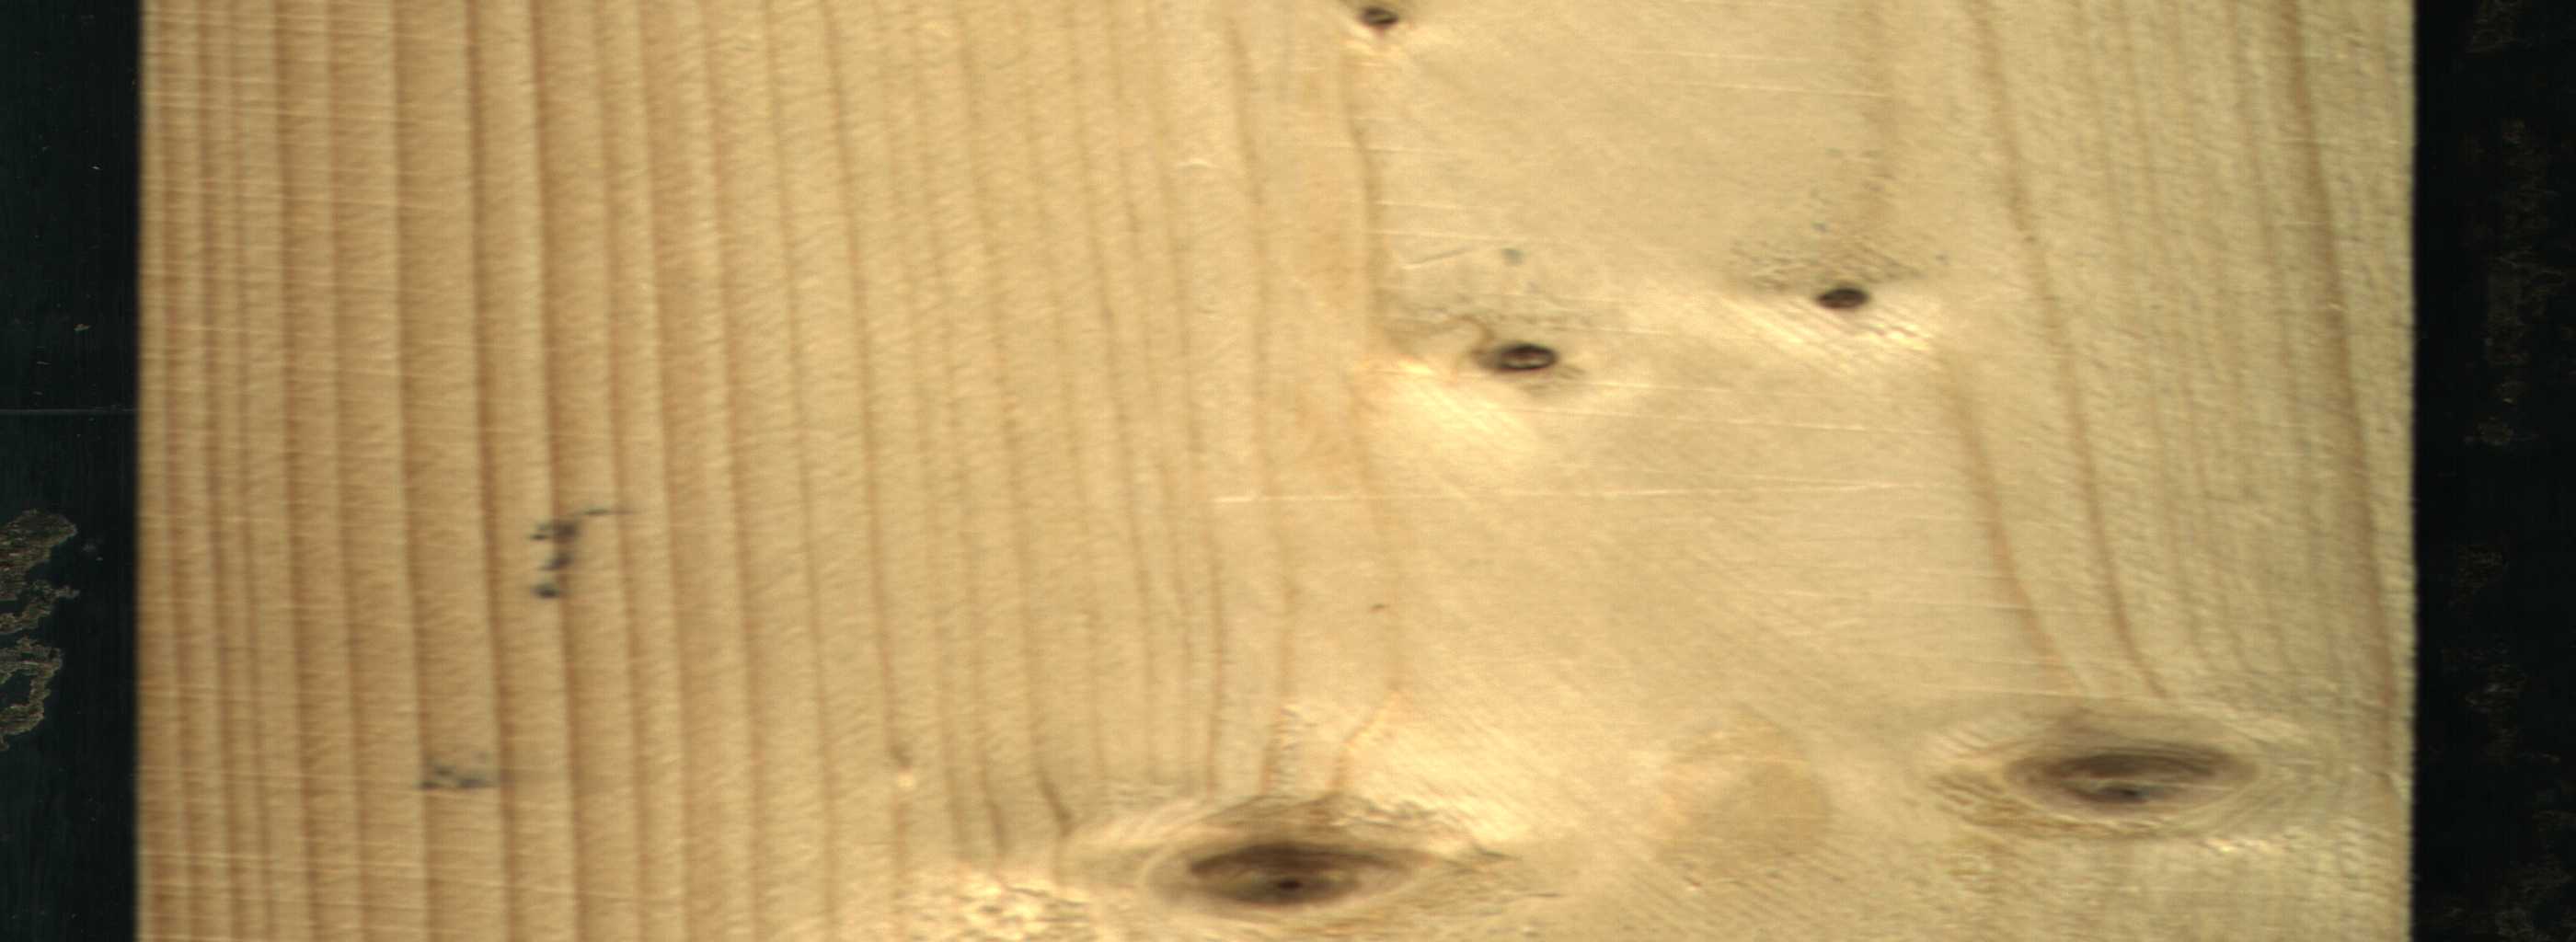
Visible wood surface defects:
Dead_Knot
Dead_Knot
Live_Knot
Live_Knot
Live_Knot